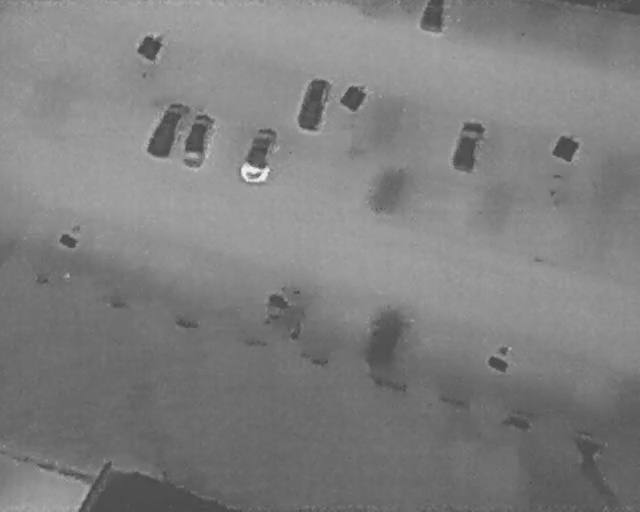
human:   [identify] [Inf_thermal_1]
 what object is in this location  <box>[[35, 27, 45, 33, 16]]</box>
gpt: <ref>1 medium car at the center</ref>

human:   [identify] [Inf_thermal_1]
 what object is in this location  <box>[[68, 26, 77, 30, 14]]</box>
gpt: <ref>1 medium car at the top right</ref>